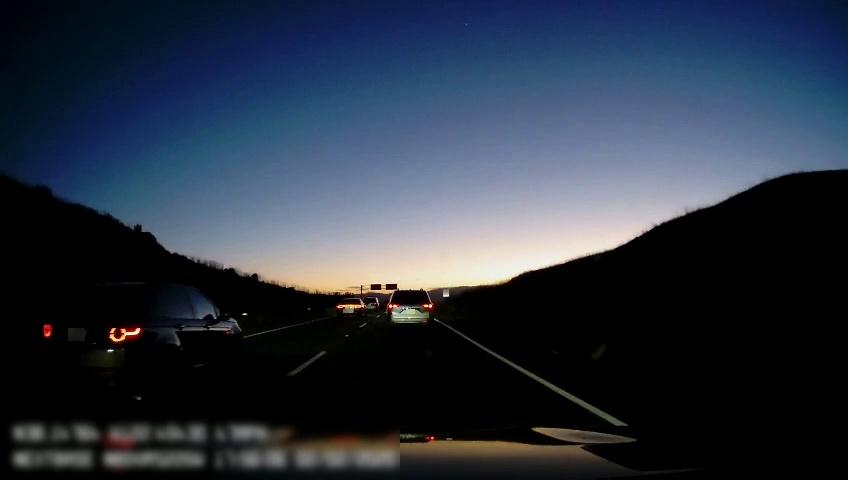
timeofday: Dusk/Dawn/Twilight
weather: Sunny
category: Drivable Space
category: Vehicles | Car
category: Vehicles | SUV
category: Vehicles | SUV
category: Vehicles | Car
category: Lanes | Alternate Lane
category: Lanes | Current Lane
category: Lanes | Current Lane